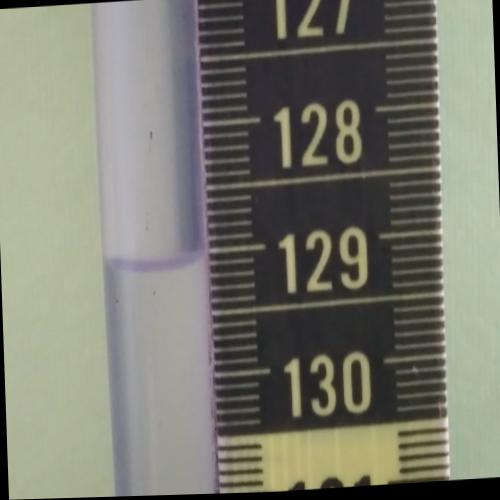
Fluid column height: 129.1 cm